Question: I have console program(.exe) which is basically infinite loop:
1. accepts string input in special format(containing line breaks)
2. print string output in special format(containing line breaks)
To be specific, console program code looks like this:
'''
1) read integers n, m
2) n times do:
1. reak integer k
2. read k integers
3) m times do:
1. read integer k
2. read k integers
4)do whatever
5)cout n x m characters which are in ('?', '.', 'X')
6) go to (1)
'''
Here's what it looks like when I run it by hand:
I want to make python program interact with it, but it doesn't work and makes really wierd things.
Here's what I try to even make 1 input and take 1 output.
'''
import subprocess
process = subprocess.Popen("Program.exe", encoding='utf-8', stdin=subprocess.PIPE)
with open('test.txt', 'r') as file:
test = file.read()
test = test + '
'
print(solver.communicate(input=test))
solver.kill()
'''
Here's the result (output is normal until it start that weird infinite loop):
'''
size:
20 rows. First quantity, then quantity of numbers:
20 columns. First quantity, then quantity of numbers:
.....XXXXX..........
.......XXXX.........
...XXX...XXX........
.XXXXXXX..XX........
.XXXXXXXX.XX........
XX.....XXX.XXXXX....
........XXXXXXXXXX..
....XXXXXXXXX.XXXXX.
...XXXXXXXXXXX..XXX.
..XXX...XXX.XXX..XXX
..XX...XXXXX.XXX..XX
..XX...XX..XXXXX..X.
...X..XX...XX.XXX...
......XX..XXX.XXX...
.....XXX..XX...XX...
.....XX..XX...XX....
.....XX.......X.....
....XXX.............
....XXX.............
....XXX.............
size:
20 rows. First quantity, then quantity of numbers:
20 columns. First quantity, then quantity of numbers:
????????????????????
????????????????????
????????????????????
????????????????????
????????????????????
????????????????????
????????????????????
????????????????????
????????????????????
????????????????????
????????????????????
????????????????????
????????????????????
????????????????????
????????????????????
????????????????????
????????????????????
????????????????????
????????????????????
????????????????????
size:
20 rows. First quantity, then quantity of numbers:
20 columns. First quantity, then quantity of numbers:
????????????????????
.
and it repeats infinitely
.
'''
The question marks mean that there's some input and it takes 20 20 from wherever, but I don't understand where it comes from.
What I want is reliable way to send console program a string and read one back.
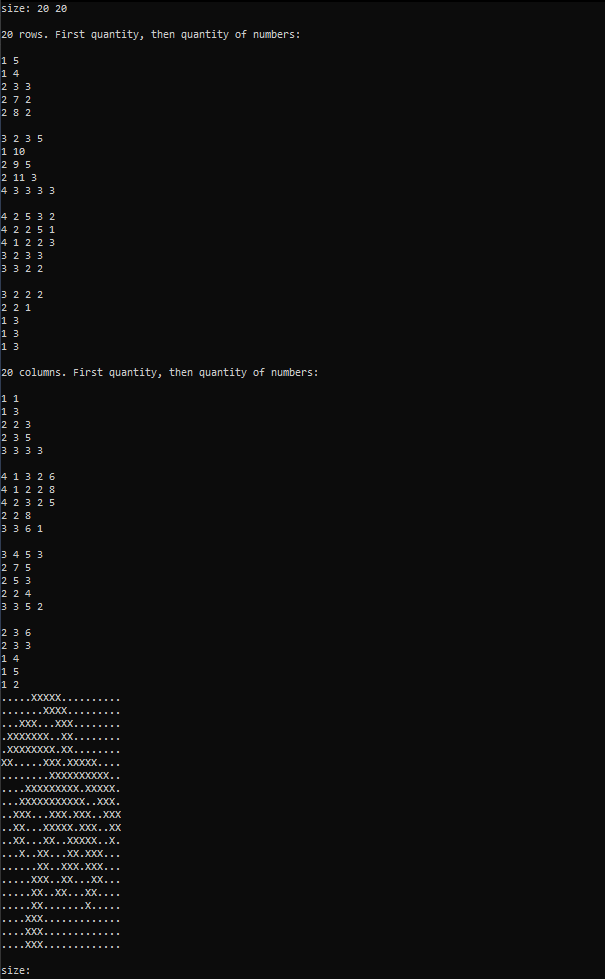
Answer: I removed hint outputs in console program and it became as easy as just not using communicate. Here's what worked out:
'''
import subprocess
process = subprocess.Popen("Program.exe", encoding='utf-8', stdin=subprocess.PIPE, stdout=subprocess.PIPE)
with open('test.txt', 'r') as file:
test = file.read()
test = test + '
'
process.stdin.write(test)
process.stdin.flush()
ans = ""
for line in process.stdout:
ans = ans + process.stdout.readline()
print(ans)
solver.kill()
'''